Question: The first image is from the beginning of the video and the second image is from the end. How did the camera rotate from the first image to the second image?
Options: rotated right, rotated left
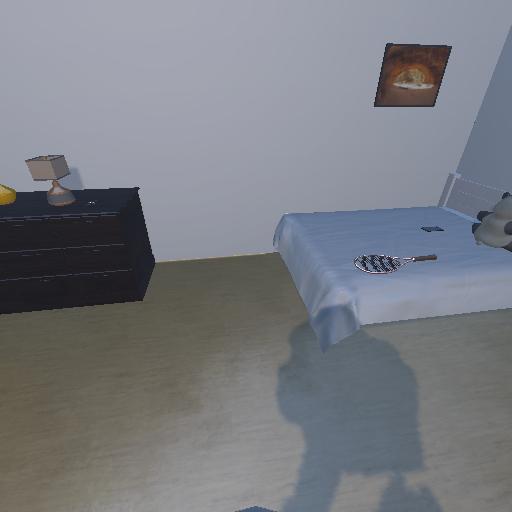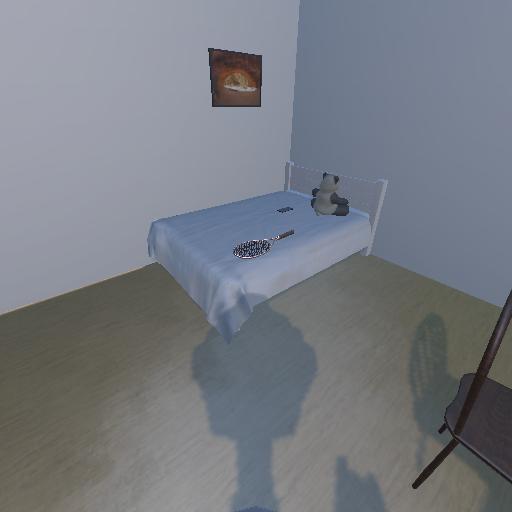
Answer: rotated right